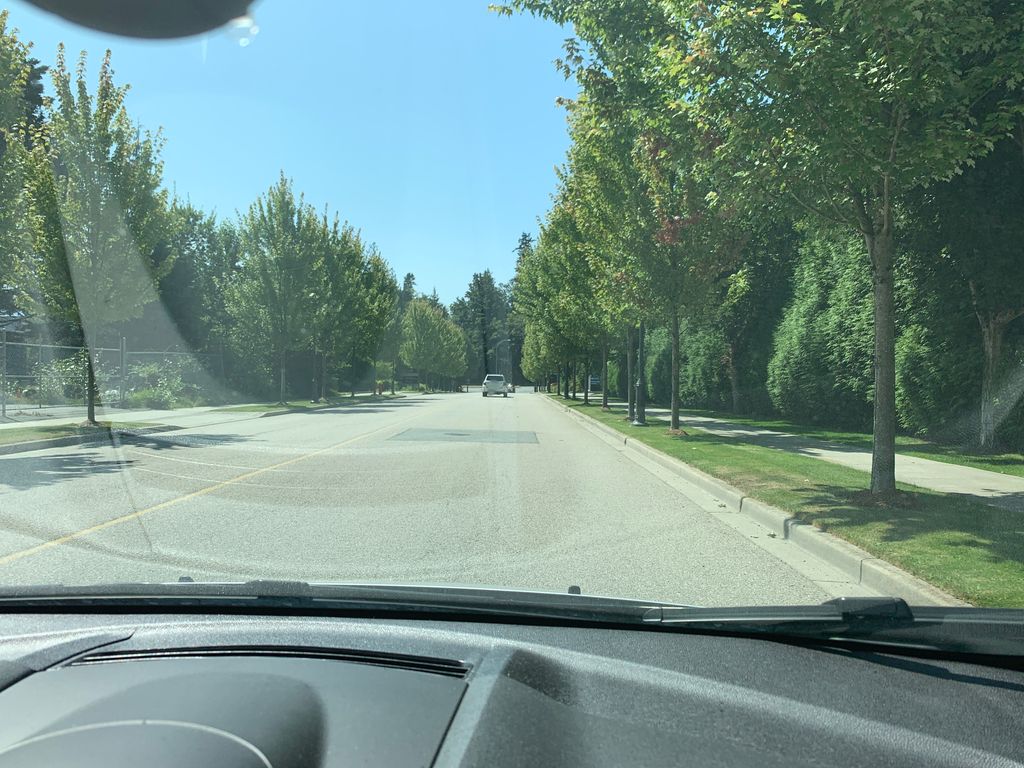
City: vancouver